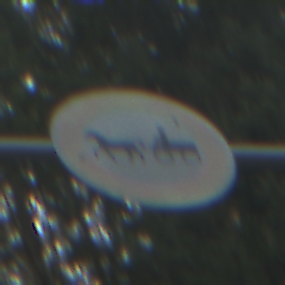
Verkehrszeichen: VerbotGespannfuhrwerke
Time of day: MorningAfternoon
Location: Outdoor (Nature)
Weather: Clear
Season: NotSpecified
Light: Natural